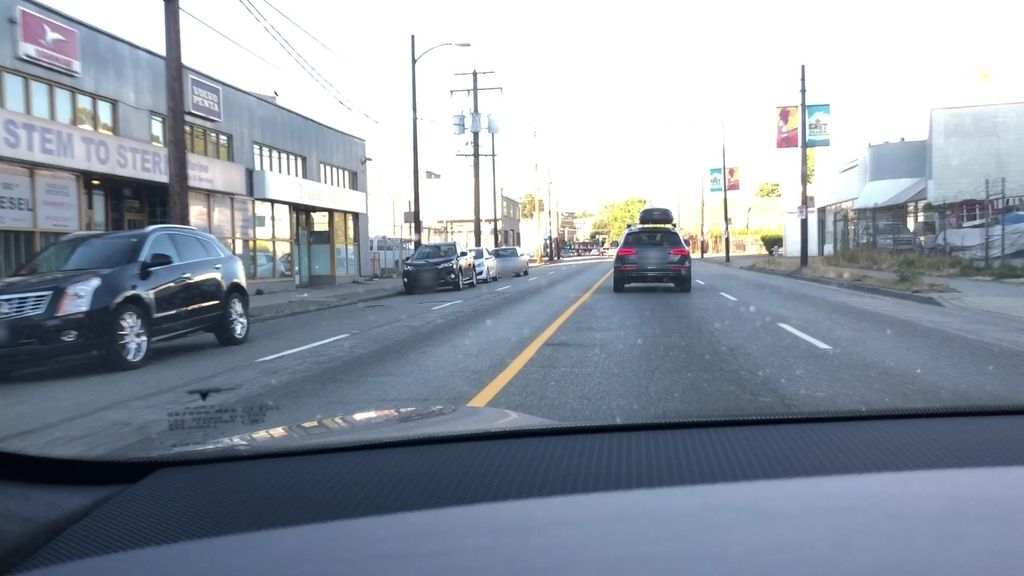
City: vancouver